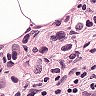
Metastatic tissue present: yes